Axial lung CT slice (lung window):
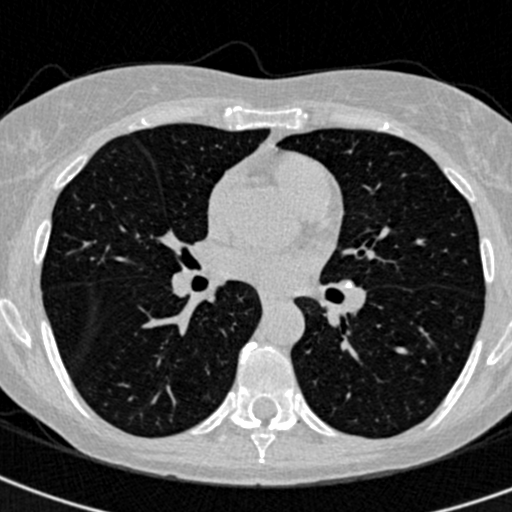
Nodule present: no